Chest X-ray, PA view. Patient: 47 years old, sex M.
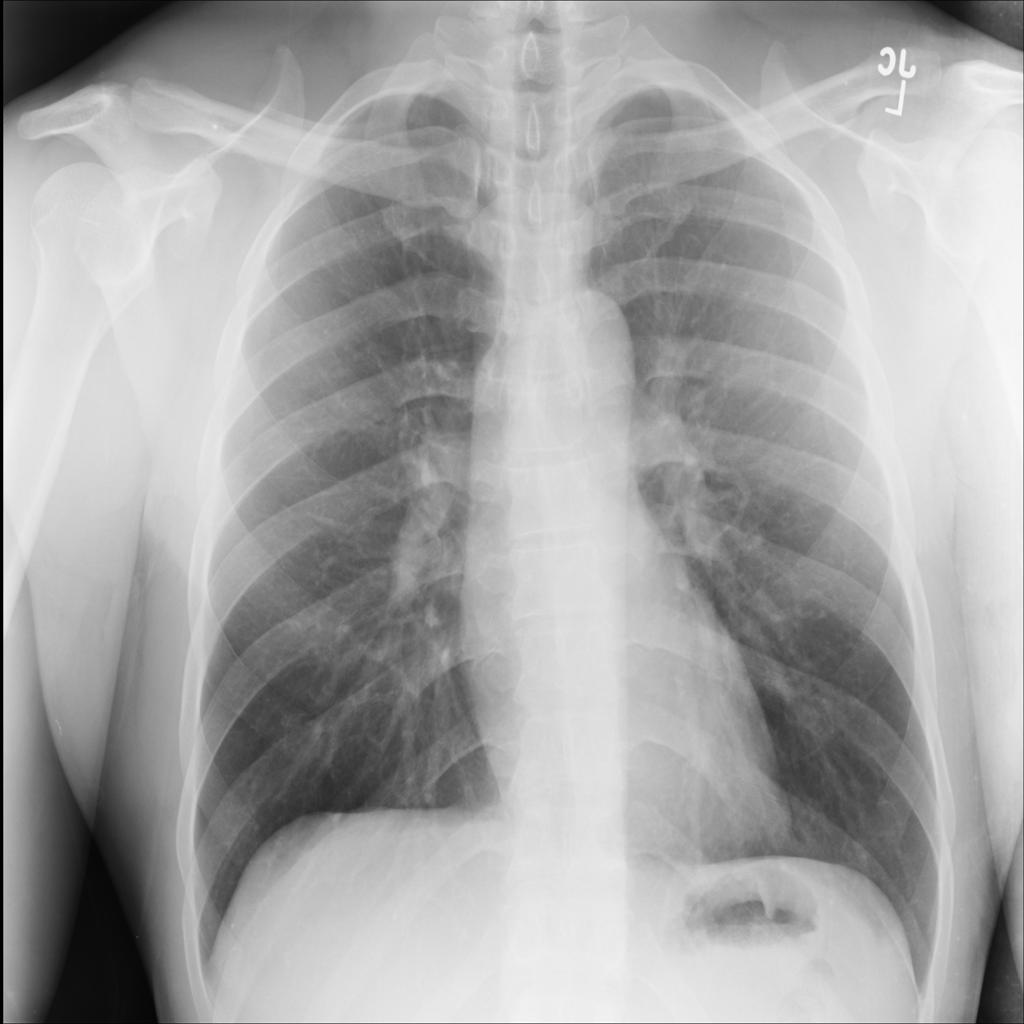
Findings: No Finding